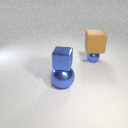
small blue metal sphere below large brown rubber cube